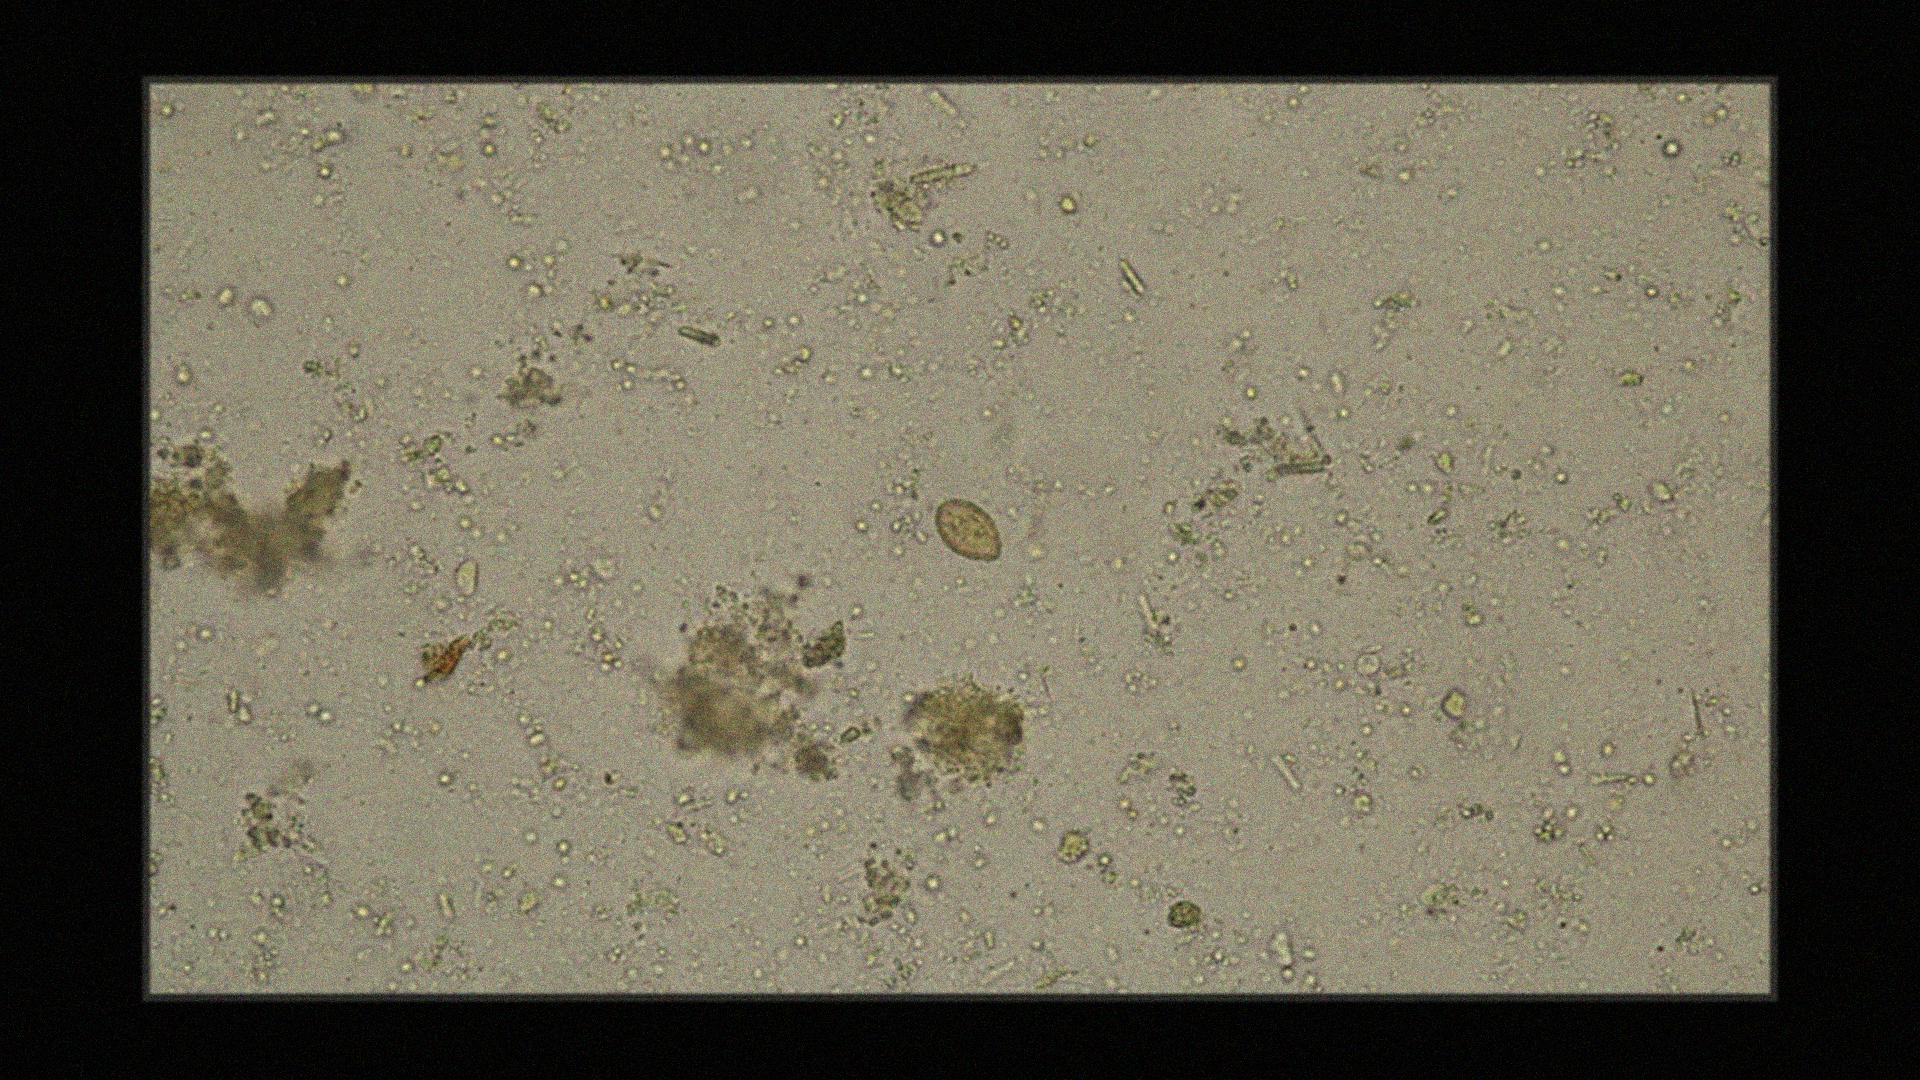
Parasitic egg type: Opisthorchis viverrine